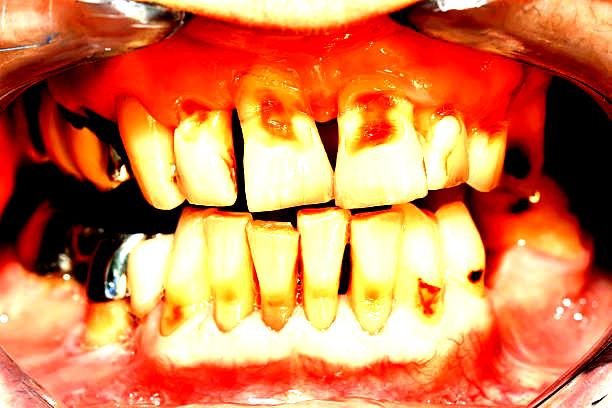
Condition: Gingivitis